Question: I have a textarea that aligns perfectly to the left on firefox, but on chrome, a little space is added. I don't know why it's there, but I tried a lot of things to get rid of the space but just can't.

Chrome pushes the textarea like 2 pixels to the right. Does anyone know what I'm doing wrong, or is there a way to align it on chrome?
Here's my code:
HTML:
'''
<html>
<head>
<link rel="stylesheet" type="text/css" href="testdiv.css" />
</head>
<body>
<div class="outermostshell">
<div class="textareashell">
<textarea name="status" rows="2" cols="30"></textarea>
</div>
</div>
</body>
</html>
'''
CSS:
'''
.outermostshell
{
position:fixed;
width:300px;
height:600px;
background-color:red;
}
.textareashell
{
position:relative;
top:10px;
padding:0;
border:0;
left:0px;
margin:0px;
}
'''
Any help would be greatly appreciated.
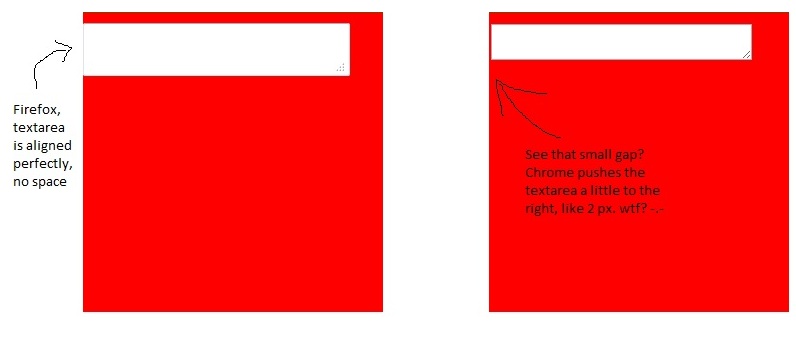
Answer: Some browsers (including Chrome) have a default margin for form elements. Just set the margin to zero:
'''
.textareashell textarea { margin: 0; }
'''